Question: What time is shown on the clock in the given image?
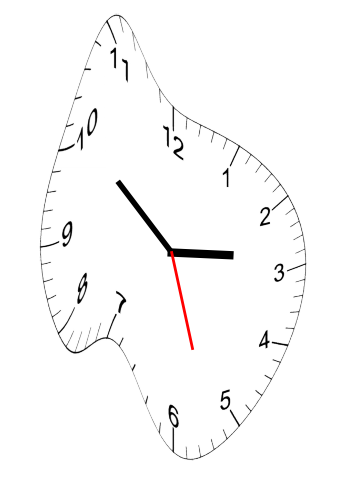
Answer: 02:51:27